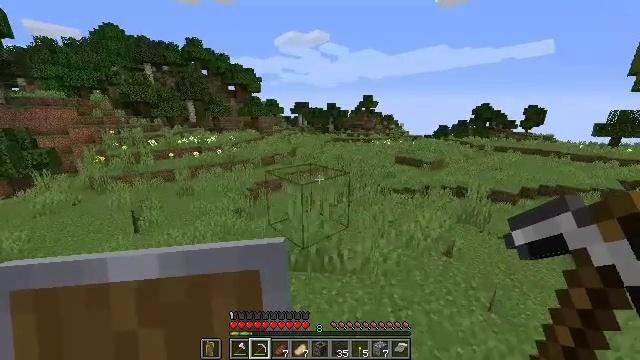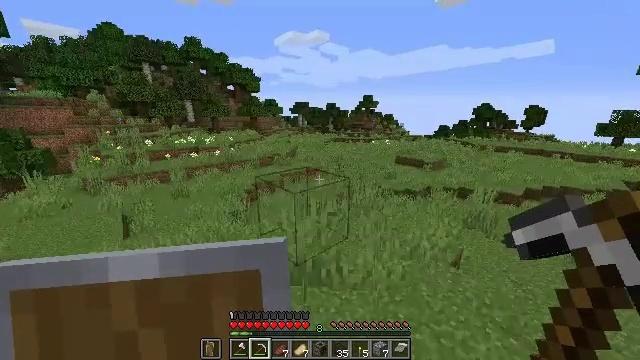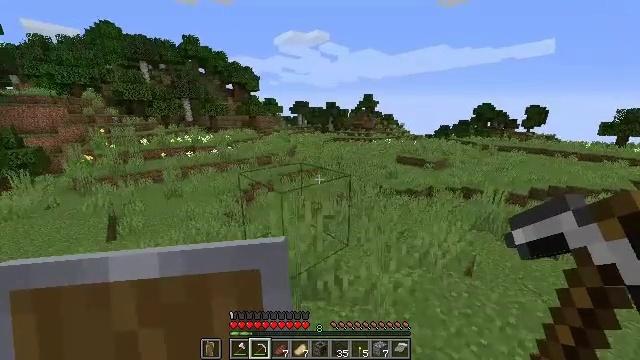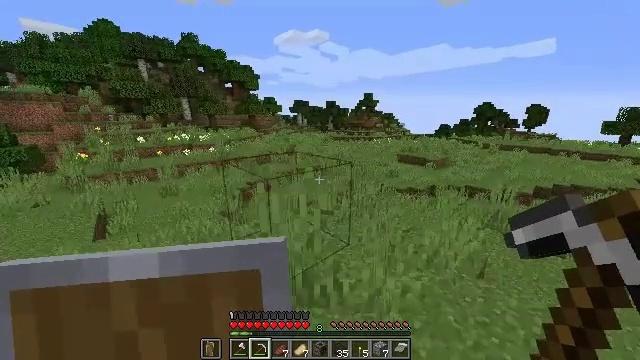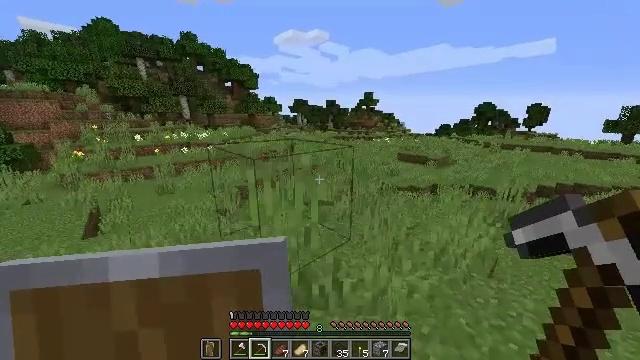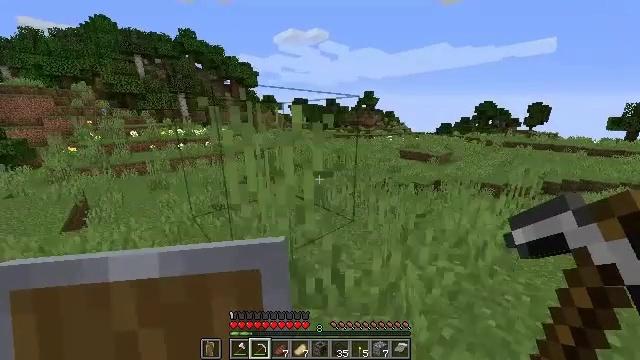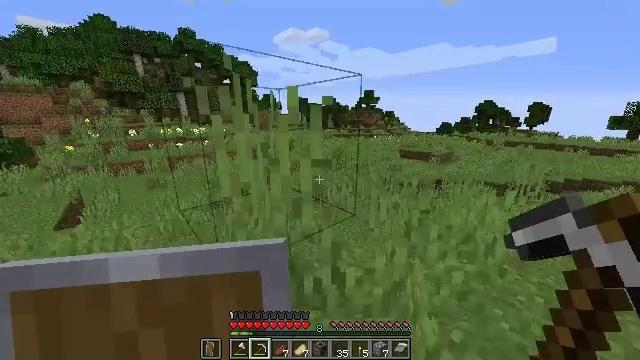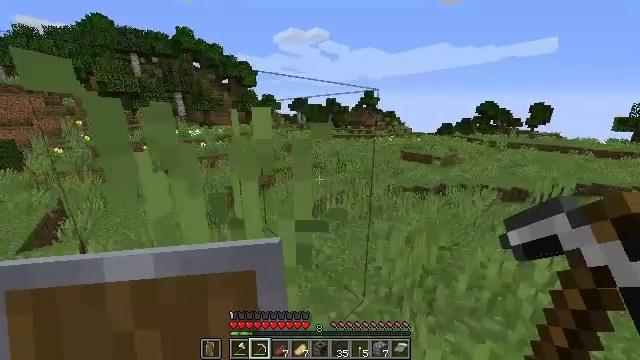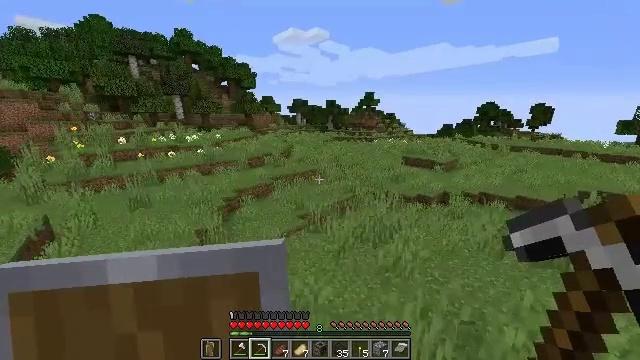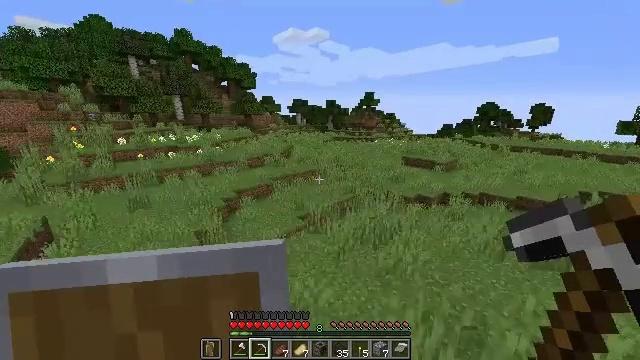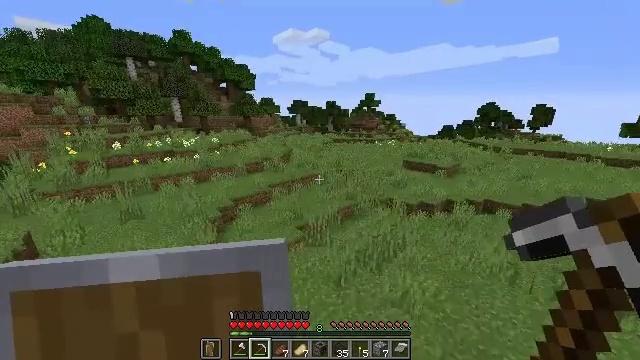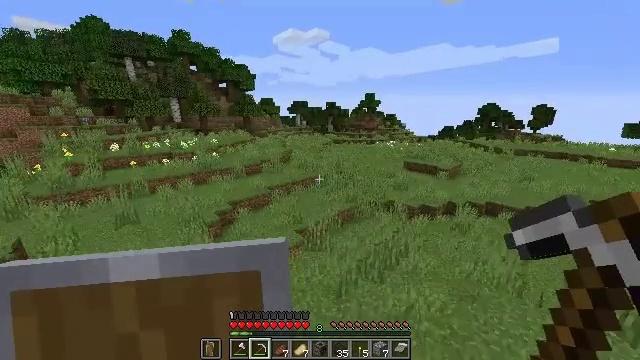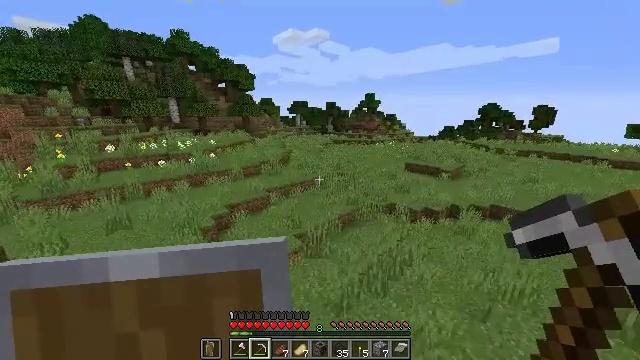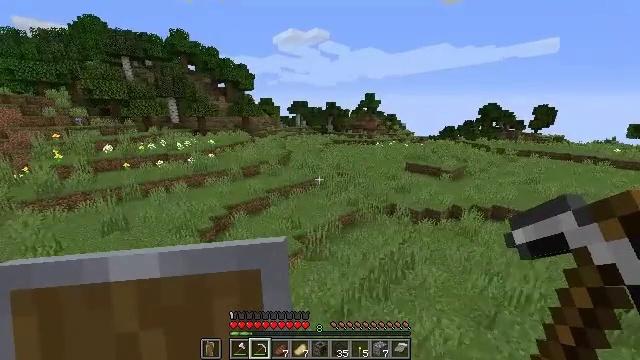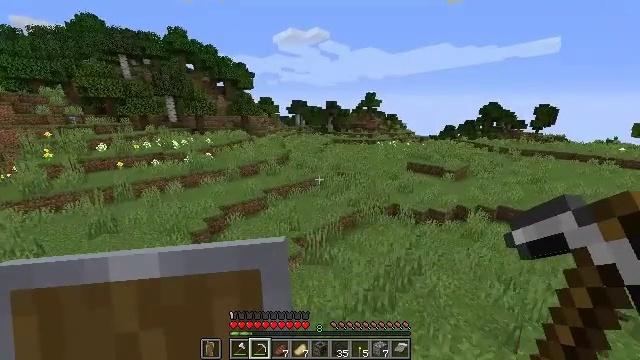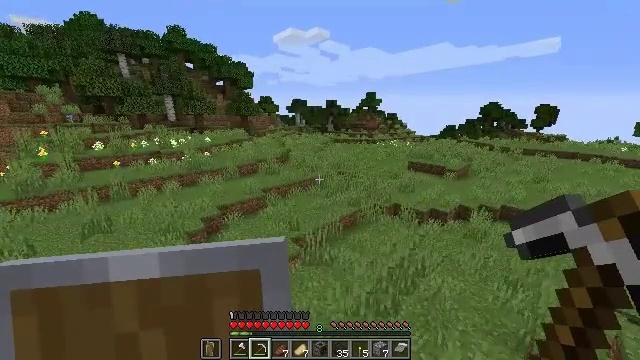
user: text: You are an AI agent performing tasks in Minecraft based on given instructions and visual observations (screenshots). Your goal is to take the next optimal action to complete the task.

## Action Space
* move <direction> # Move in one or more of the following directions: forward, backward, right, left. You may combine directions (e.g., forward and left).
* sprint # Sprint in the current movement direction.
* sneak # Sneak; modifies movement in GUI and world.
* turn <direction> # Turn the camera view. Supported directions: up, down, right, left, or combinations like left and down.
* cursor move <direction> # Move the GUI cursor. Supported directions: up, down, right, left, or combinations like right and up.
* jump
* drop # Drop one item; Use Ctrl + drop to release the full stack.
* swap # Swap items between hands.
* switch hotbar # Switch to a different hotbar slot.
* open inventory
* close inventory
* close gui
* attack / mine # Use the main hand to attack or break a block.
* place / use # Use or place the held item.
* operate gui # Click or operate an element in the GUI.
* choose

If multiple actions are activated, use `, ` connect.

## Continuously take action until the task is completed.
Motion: motion action
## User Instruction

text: Remove oak leaves from branches.
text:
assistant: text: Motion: move forward, jump
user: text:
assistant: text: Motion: move forward, jump
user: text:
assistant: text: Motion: move forward, jump
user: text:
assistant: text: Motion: move forward, jump
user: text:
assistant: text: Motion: move forward, jump
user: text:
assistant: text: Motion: move forward, jump
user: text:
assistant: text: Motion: move forward, jump
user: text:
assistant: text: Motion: move forward, jump
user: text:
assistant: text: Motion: move forward
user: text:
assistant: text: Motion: move forward
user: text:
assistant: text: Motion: move forward
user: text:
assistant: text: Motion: move forward
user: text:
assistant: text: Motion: move forward
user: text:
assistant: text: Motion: move forward
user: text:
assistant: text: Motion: move forward
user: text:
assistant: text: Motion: move forward
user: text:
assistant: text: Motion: move forward
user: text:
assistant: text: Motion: move forward
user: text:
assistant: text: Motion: move forward
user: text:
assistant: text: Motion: move forward
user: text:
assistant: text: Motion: move forward
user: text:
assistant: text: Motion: move forward
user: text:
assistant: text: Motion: move forward
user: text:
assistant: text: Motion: move forward
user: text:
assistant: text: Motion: move forward
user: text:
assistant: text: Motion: move forward
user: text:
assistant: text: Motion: move forward
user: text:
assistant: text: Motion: move forward
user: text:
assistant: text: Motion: move forward
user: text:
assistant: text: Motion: move forward